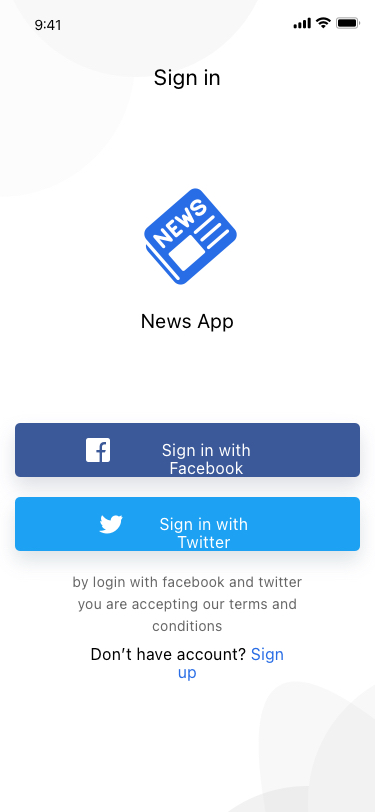
Text in this UI design:
Sign in
Sign in with Facebook
Sign in with Twitter
News App
by login with facebook and twitter
you are accepting our terms and conditions
Don’t have account? Sign up